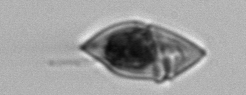
Label: Gyrodinium